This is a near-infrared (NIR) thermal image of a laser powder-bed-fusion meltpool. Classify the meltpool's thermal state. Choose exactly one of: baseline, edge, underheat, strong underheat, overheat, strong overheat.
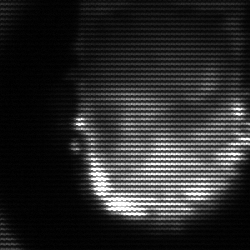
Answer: baseline